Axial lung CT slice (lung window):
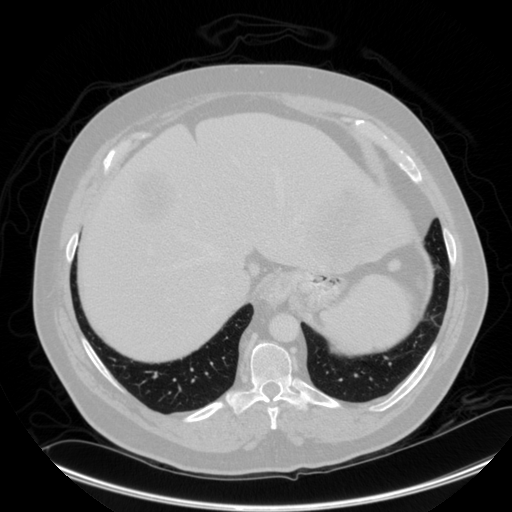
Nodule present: no